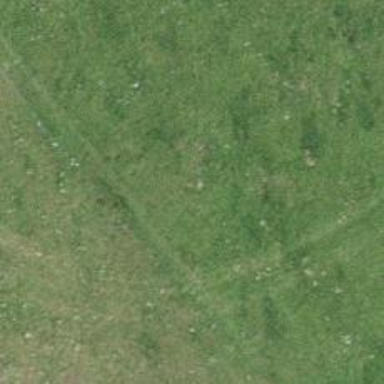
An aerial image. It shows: Route path on the ground.